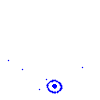
Particle: electron